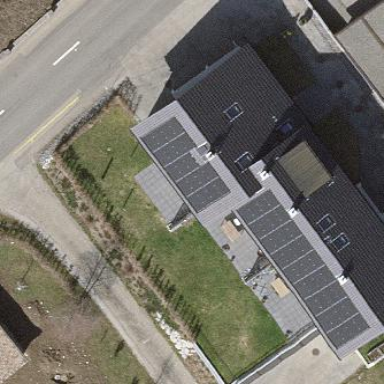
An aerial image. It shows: Simple house.